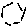
Label: hexagon